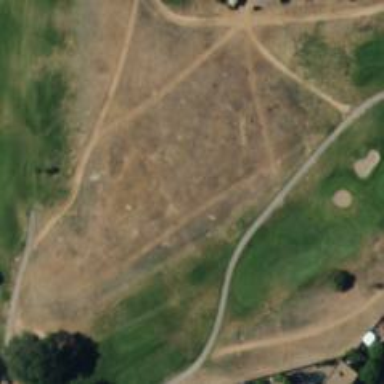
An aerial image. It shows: Path used for both walking and golf.